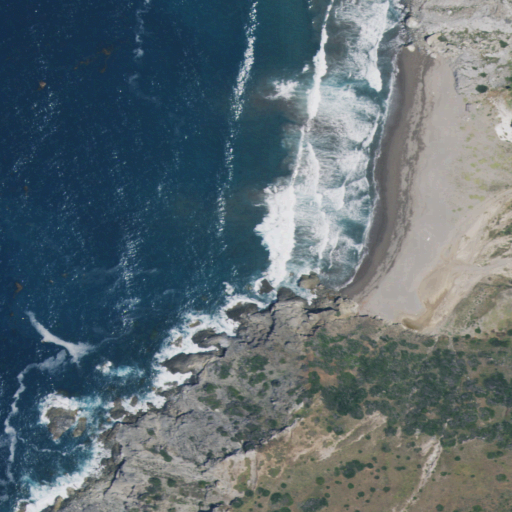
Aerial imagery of valley in California named Middle Canyon containing open water, shrub, barren land, and grassland